Question: I am trying to implement some function like below

For this I am trying to use 'Cubic interpolation' and 'Catmull interpolation' ( check both separately to compare the best result) , what i am not understanding is what impact these interpolation show on image and how we can get these points values where we clicked to set that curve ? and do we need to define the function these black points on the image separately ?
I am getting help from these resources
<URL>
<URL>
<URL>
'''
int main (int argc, const char** argv)
{
Mat input = imread ("E:\img2.jpg");
for(int i=0 ; i<input.rows ; i++)
{
for (int p=0;p<input.cols;p++)
{
//for(int t=0; t<input.channels(); t++)
//{
input.at<cv::Vec3b>(i,p)[0] = 255*correction(input.at<cv::Vec3b>(i,p)[0]/255.0,ctrl,N); //B
input.at<cv::Vec3b>(i,p)[1] = 255*correction(input.at<cv::Vec3b>(i,p)[1]/255.0,ctrl,N); //G
input.at<cv::Vec3b>(i,p)[2] = 255*correction(input.at<cv::Vec3b>(i,p)[2]/255.0,ctrl,N); //R
//}
}
}
imshow("image" , input);
waitKey();
}
'''
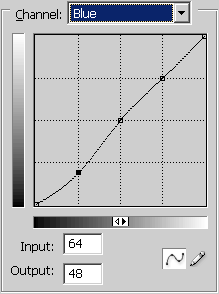
Answer: So if your control points are always on the same x coordinate
and linearly dispersed along whole range then you can do it like this:
'''
//---------------------------------------------------------------------------
const int N=5; // number of control points (must be >= 4)
float ctrl[N]= // control points y values initiated with linear function y=x
{ // x value is index*1.0/(N-1)
0.00,
0.25,
0.50,
0.75,
1.00,
};
//---------------------------------------------------------------------------
float correction(float col,float *ctrl,int n)
{
float di=1.0/float(n-1);
int i0,i1,i2,i3;
float t,tt,ttt;
float a0,a1,a2,a3,d1,d2;
// find start control point
col*=float(n-1);
i1=col; col-=i1;
i0=i1-1; if (i0< 0) i0=0;
i2=i1+1; if (i2>=n) i2=n-1;
i3=i1+2; if (i3>=n) i3=n-1;
// compute interpolation coefficients
d1=0.5*(ctrl[i2]-ctrl[i0]);
d2=0.5*(ctrl[i3]-ctrl[i1]);
a0=ctrl[i1];
a1=d1;
a2=(3.0*(ctrl[i2]-ctrl[i1]))-(2.0*d1)-d2;
a3=d1+d2+(2.0*(-ctrl[i2]+ctrl[i1]));
// now interpolate new colro intensity
t=col; tt=t*t; ttt=tt*t;
t=a0+(a1*t)+(a2*tt)+(a3*ttt);
return t;
}
//---------------------------------------------------------------------------
'''
It uses 4-point interpolation cubic (from that link in my comment above) to get new color just do this:
'''
new_col = correction(old_col,ctrl,N);
'''
this is how it looks:

the green arrows shows derivation error (always only on start and end point of whole curve). It can be corrected by adding 2 more control points one before and one after all others ...
color range is '< 0.0 , 1.0 >' so if you need other then just multiply the result and divide the input ...
'''
float correction(float col,float *ctrl,int n)
{
float di=1.0/float(n-1);
int i0,i1,i2,i3;
float t,tt,ttt;
float a0,a1,a2,a3,d1,d2;
// find start control point
col*=float(n-1);
i1=col; col-=i1;
i0=i1-1;
i2=i1+1; if (i2>=n) i2=n-1;
i3=i1+2;
// compute interpolation coefficients
if (i0>=0) d1=0.5*(ctrl[i2]-ctrl[i0]); else d1=ctrl[i2]-ctrl[i1];
if (i3< n) d2=0.5*(ctrl[i3]-ctrl[i1]); else d2=ctrl[i2]-ctrl[i1];
a0=ctrl[i1];
a1=d1;
a2=(3.0*(ctrl[i2]-ctrl[i1]))-(2.0*d1)-d2;
a3=d1+d2+(2.0*(-ctrl[i2]+ctrl[i1]));
// now interpolate new colro intensity
t=col; tt=t*t; ttt=tt*t;
t=a0+(a1*t)+(a2*tt)+(a3*ttt);
return t;
}
'''
they are all derived from this conditions:
'''
y(t) = a0 + a1*t + a2*t*t + a3*t*t*t // direct value
y'(t) = a1 + 2*a2*t + 3*a3*t*t // first derivation
'''
now you have points 'y0,y1,y2,y3' so I chose that 'y(0)=y1' and 'y(1)=y2' which gives continuity (value is the same in the joint points between curves)
now I need continuity so i add 'y'(0)' must be the same as 'y'(1)' from previous curve.
for 'y'(0)' I choose avg direction between points 'y0,y1,y2'
for 'y'(1)' I choose avg direction between points 'y1,y2,y3'
These are the same for the next/previous segments so it is enough. Now put it all together:
'''
y(0) = y0 = a0 + a1*0 + a2*0*0 + a3*0*0*0
y(1) = y1 = a0 + a1*1 + a2*1*1 + a3*1*1*1
y'(0) = 0.5*(y2-y0) = a1 + 2*a2*0 + 3*a3*0*0
y'(1) = 0.5*(y3-y1) = a1 + 2*a2*1 + 3*a3*1*1
'''
And solve this system of equtions '(a0,a1,a2,a3 = ?)'. You will get what I have in source code above. If you need different properties of the curve then just make different equations ...
'''
pic1=pic0; // copy source image to destination pic is mine image class ...
for (y=0;y<pic1.ys;y++) // go through all pixels
for (x=0;x<pic1.xs;x++)
{
float i;
// read, convert, write pixel
i=pic1.p[y][x].db[0]; i=255.0*correction(i/255.0,red control points,5); pic1.p[y][x].db[0]=i;
i=pic1.p[y][x].db[1]; i=255.0*correction(i/255.0,green control points,5); pic1.p[y][x].db[1]=i;
i=pic1.p[y][x].db[2]; i=255.0*correction(i/255.0,blue control points,5); pic1.p[y][x].db[2]=i;
}
'''

On top there are control points per 'R,G,B'. On bottom left is original image and on bottom right is corrected image.